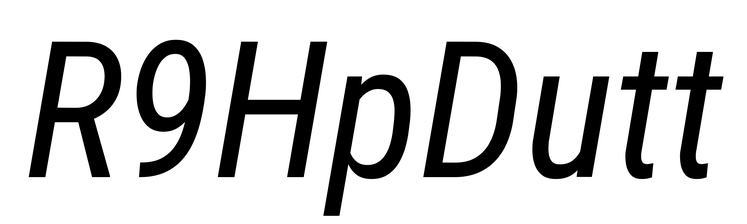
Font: Roboto-Italic_Condensed_Italic